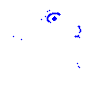
Particle: proton